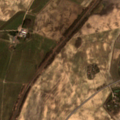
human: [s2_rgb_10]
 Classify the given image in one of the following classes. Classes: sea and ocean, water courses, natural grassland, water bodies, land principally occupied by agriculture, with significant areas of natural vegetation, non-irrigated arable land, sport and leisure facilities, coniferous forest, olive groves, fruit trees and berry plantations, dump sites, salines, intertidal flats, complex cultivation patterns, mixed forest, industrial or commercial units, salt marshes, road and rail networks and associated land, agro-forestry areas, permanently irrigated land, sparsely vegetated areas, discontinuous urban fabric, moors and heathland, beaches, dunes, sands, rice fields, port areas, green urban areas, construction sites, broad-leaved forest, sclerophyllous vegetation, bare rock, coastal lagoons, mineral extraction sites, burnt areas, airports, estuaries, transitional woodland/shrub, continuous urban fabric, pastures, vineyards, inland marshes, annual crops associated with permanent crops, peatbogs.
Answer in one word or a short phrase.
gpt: non-irrigated arable land, pastures, complex cultivation patterns